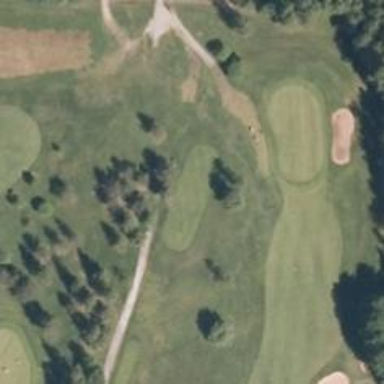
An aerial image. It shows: Golf tee.